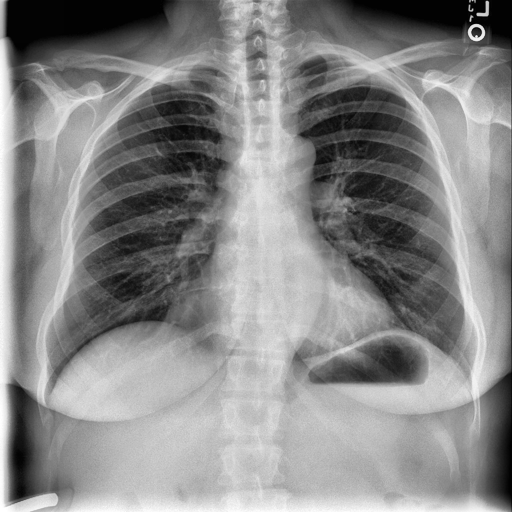
Finding: NORMAL